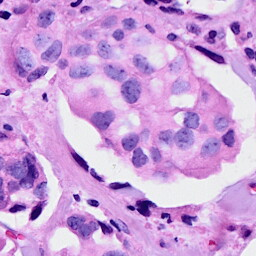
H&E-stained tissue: Breast